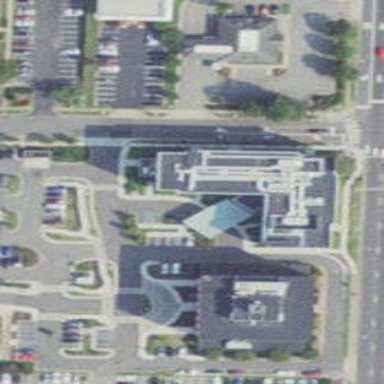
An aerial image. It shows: Hotel building.